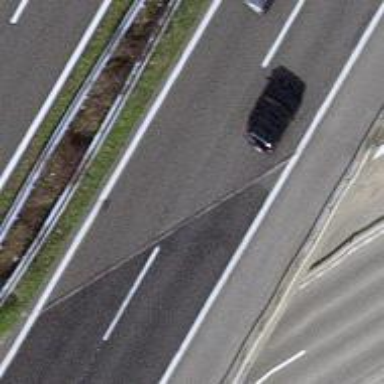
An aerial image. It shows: Bridge over motorway.